Field crop: maize
Growth stage: 2
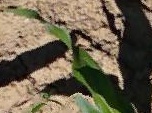
Species: maize